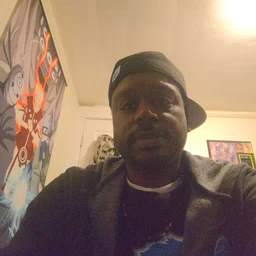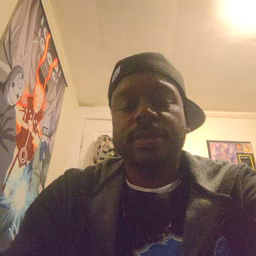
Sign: empty